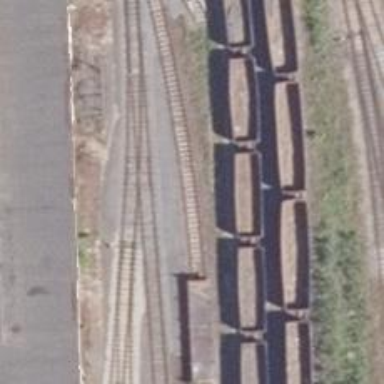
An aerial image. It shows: Railway switch.